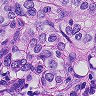
Metastatic tissue present: yes